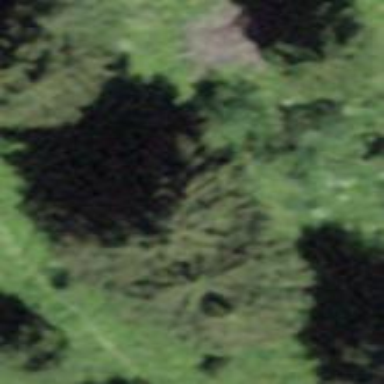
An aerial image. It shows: Forest area.